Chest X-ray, PA view. Patient: 36 years old, sex F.
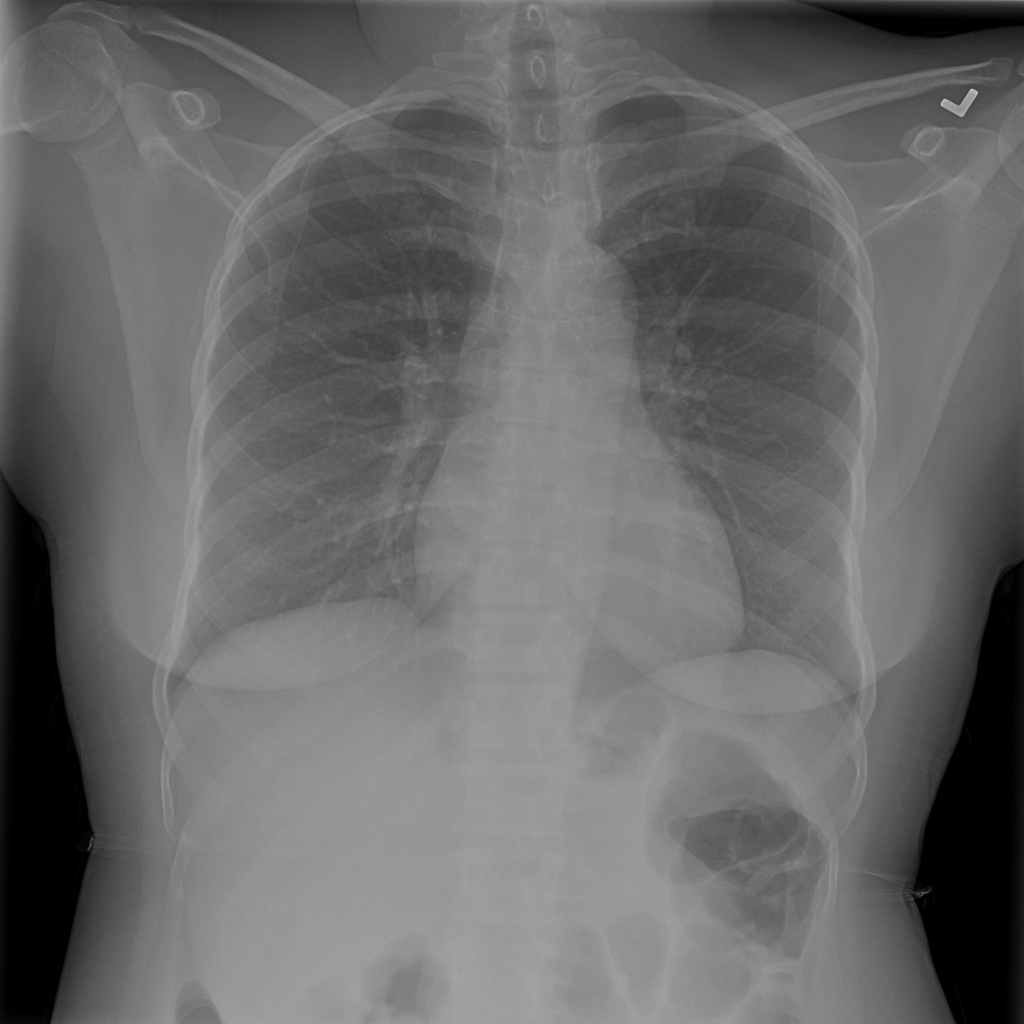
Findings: No Finding